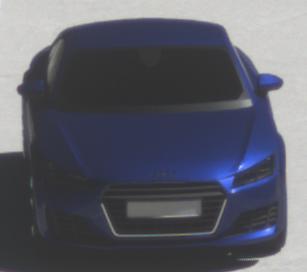
Make: Audi
Model: TT Coupé 1.8 TFSI
Detailed model: TT (8S) Coupé
Model produced from: 2015/08
Model produced until: 2018/06
Doors: 3
Color: blue
Road condition: dry road
Daytime: midday
Contrast: high contrast